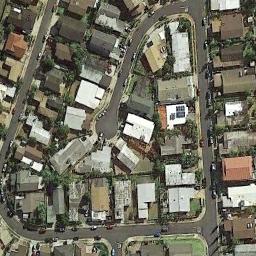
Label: dense_residential